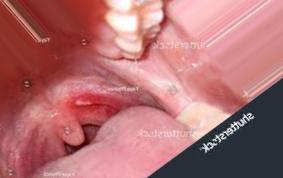
Condition: Mouth Ulcer